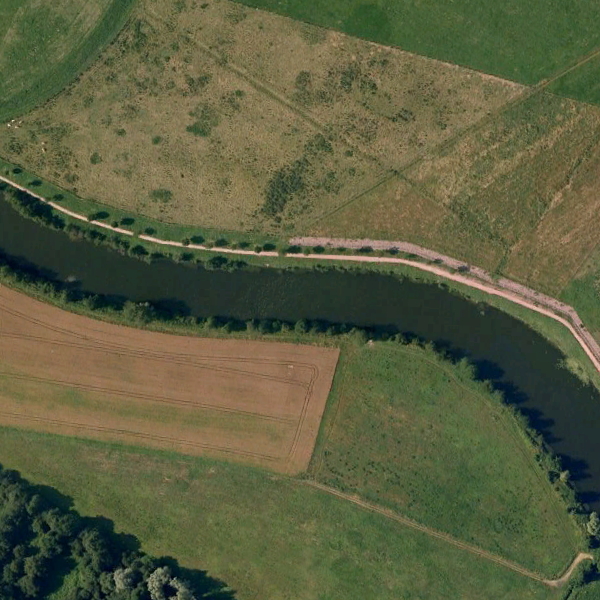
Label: River